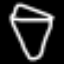
Label: diamond